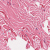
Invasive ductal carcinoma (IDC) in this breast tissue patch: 0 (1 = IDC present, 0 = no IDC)